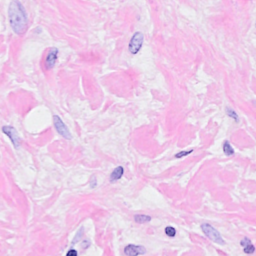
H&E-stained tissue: Breast